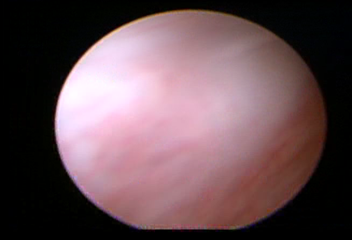
Modality: WLC
Class: Normal mucosa
Bladder cancer association: No